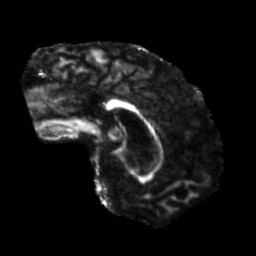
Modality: FA
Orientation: sagittal
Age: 56
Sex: male
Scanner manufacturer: siemens
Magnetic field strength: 3 T
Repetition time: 5.25 s
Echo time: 0.08 s